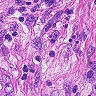
Metastatic tissue present: yes